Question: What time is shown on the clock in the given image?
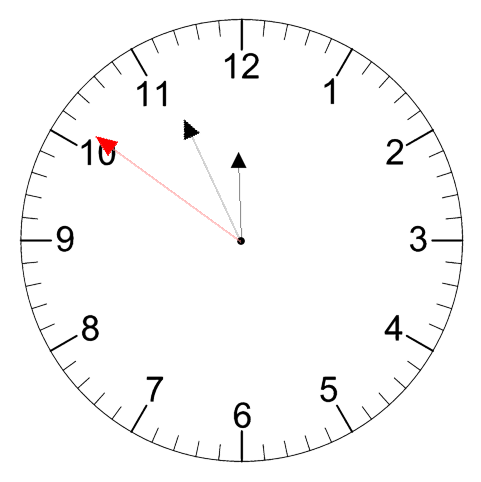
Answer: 11:55:51